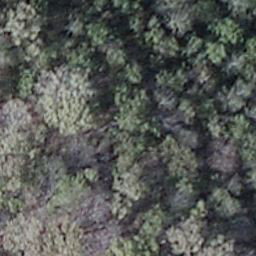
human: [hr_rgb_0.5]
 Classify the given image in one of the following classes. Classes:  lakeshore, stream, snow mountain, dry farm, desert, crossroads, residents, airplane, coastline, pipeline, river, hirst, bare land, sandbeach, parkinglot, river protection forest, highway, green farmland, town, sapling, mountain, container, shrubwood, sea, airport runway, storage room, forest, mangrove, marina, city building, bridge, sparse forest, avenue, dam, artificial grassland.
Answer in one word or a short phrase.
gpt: shrubwood